Question: I have read this topic:
<URL>
but after applying this advice: <URL>
I still have any eclipse project files:

Can you help me ignore these files?
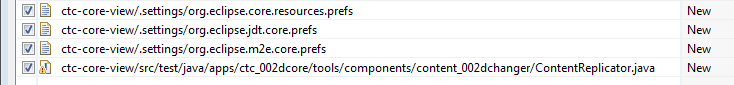
Answer: In general it's a good idea to have those Eclipse files checked in if any other developer or machine will be using Eclipse to work on the project. Eclipse is designed to share those files (along with some others like '.project') so that when the project is checked out or imported into Eclipse it is ready to go without requiring manual setup.
But if you really want to ignore them, they can be easily added to 'svn:ignore' by either right-click on the files and choosing > or by opening the project properties and editing 'svn:ignore' directly in the section of the properties.